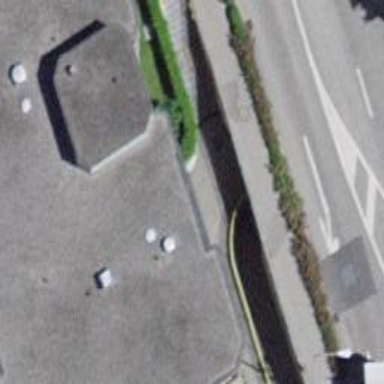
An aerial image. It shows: Tunnel with steps on the road.